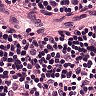
Metastatic tissue present: no